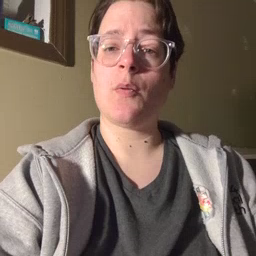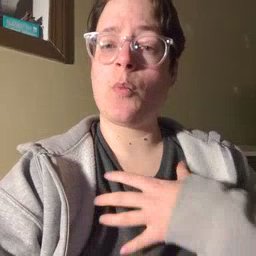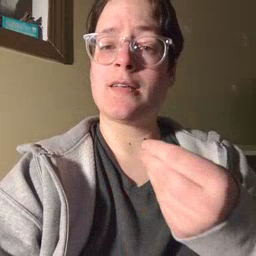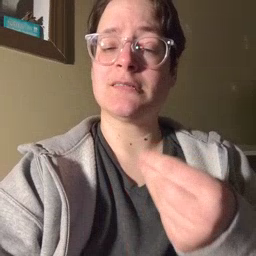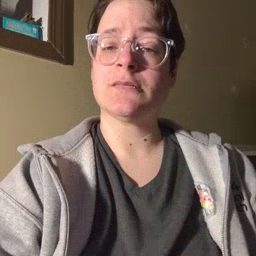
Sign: white